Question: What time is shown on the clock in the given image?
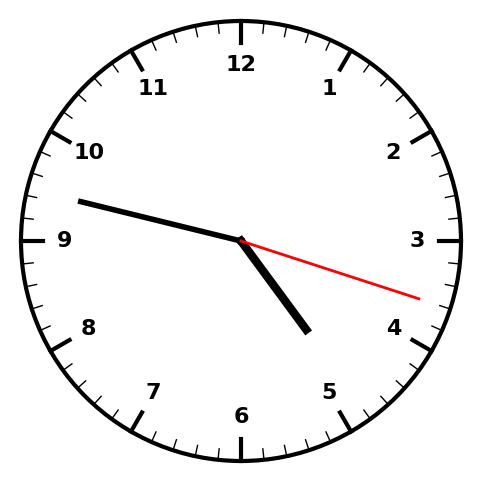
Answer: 04:47:18